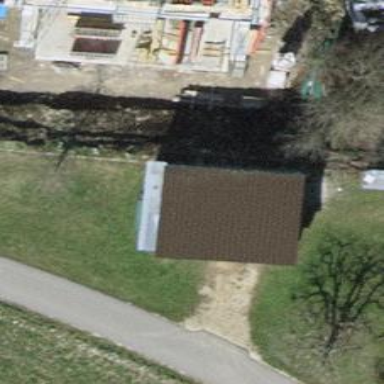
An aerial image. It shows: View of roof of building.